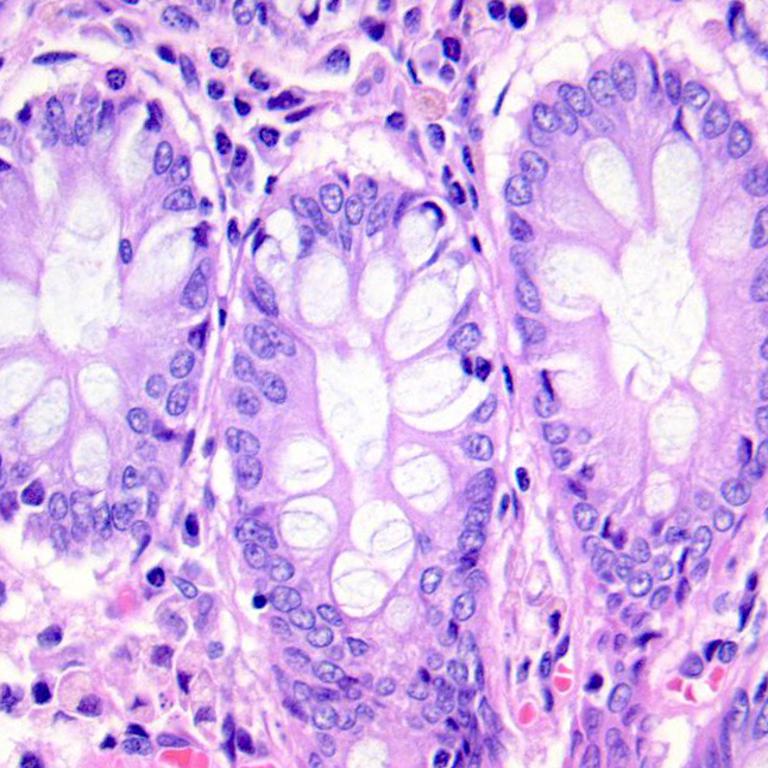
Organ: colon
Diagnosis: benign